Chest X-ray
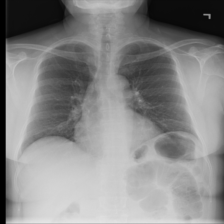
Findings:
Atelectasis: negative
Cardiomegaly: negative
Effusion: negative
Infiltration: negative
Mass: negative
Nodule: negative
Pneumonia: negative
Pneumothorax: negative
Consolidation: negative
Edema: negative
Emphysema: negative
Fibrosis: negative
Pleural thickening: negative
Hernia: negative